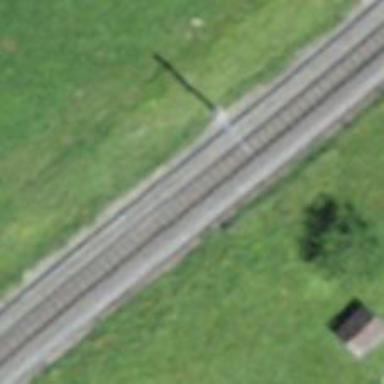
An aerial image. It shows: Narrow-gauge railway track electrified by contact line.